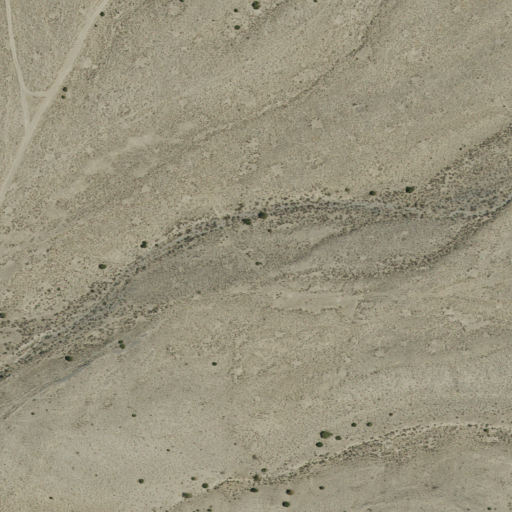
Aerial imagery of valley in Utah named North Canyon containing only shrub